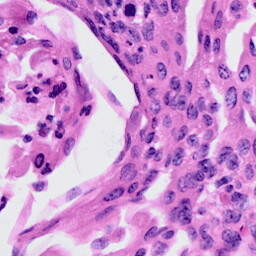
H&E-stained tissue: Cervix